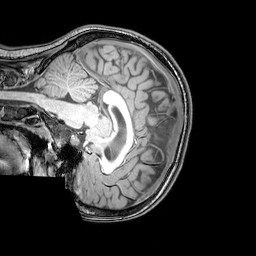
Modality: T1w
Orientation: sagittal
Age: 25
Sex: female
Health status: healthy
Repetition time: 0.081 s
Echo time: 0.037 s